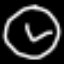
Label: clock